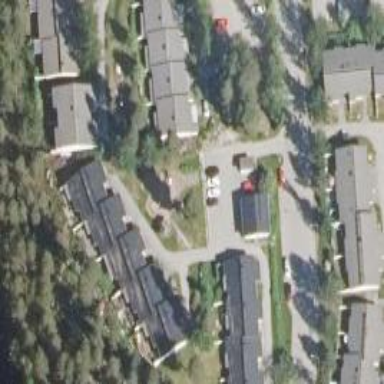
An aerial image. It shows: Living street.